Question: Could you offer me an example about how to retrieving a Youtube user's playlists with PHP?
I have read the <URL>, but I didn't understood.
This is what I would like to do:

Each tab is a play list where I show the player list. In this case we're placed ino 'Porto' tab. At the right I show the videos in the list and below the player list, show the comments.
Is it possible?
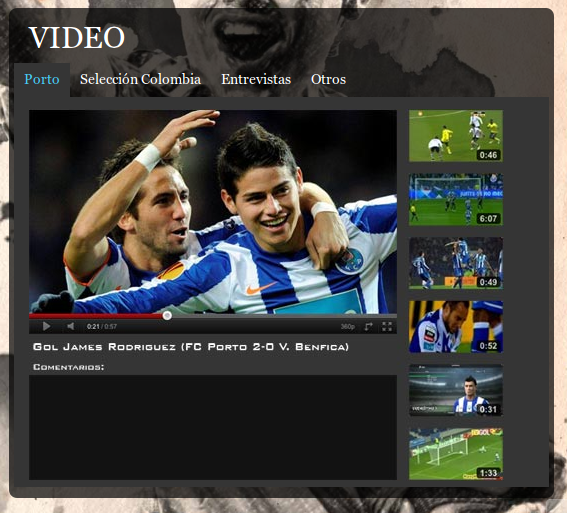
Answer: '''
//Playlist: PLAD954BCB770DB285, remove PL from name
$playlist_id = "AD954BCB770DB285";
$url = "https://gdata.youtube.com/feeds/api/playlists/".$playlist_id."?v=2&alt=json";
$data = json_decode(file_get_contents($url),true);
$info = $data["feed"];
$video = $info["entry"];
$nVideo = count($video);
echo "Playlist Name: ".$info["title"]['$t'].'<br/>';
echo "Number of Videos (".$nVideo."):<br/>";
for ($i = 0; $i < $nVideo; $i++){
echo "Name: ".$video[$i]['title']['$t'].'<br/>';
echo "Link: ".$video[$i]['link'][0]['href'].'<br/>';
echo "Image: <img src='".$video[$i]['media$group']['media$thumbnail'][1]['url']."' /><br />";
}
'''